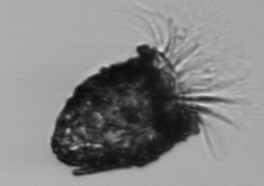
Label: Stenosemella_pacifica